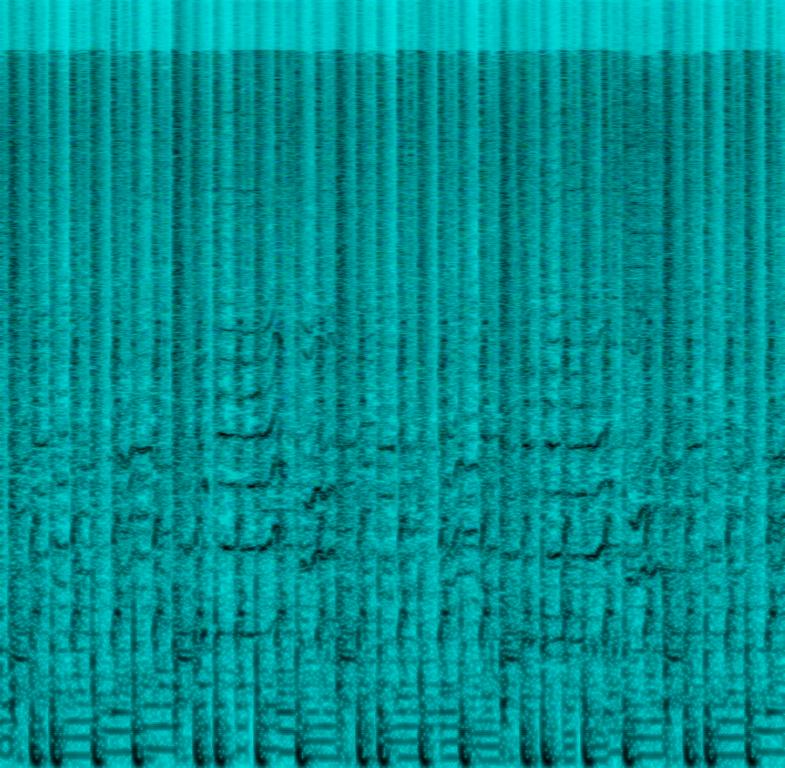
A female singer sang this pop melody with female backup singers in vocal harmony. The song is fast tempo with various percussion instruments, but with a steady drumming rhythm, percussive bass line, guitar rhythm and keyboard accompaniment . The song is youthful and a  party dance song. The song's audio quality is poor.